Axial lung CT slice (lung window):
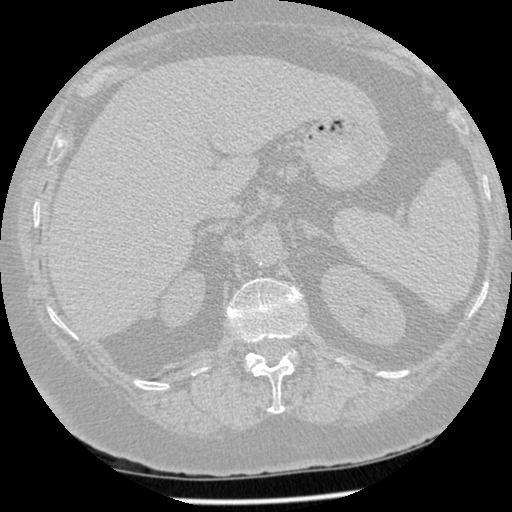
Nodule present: no